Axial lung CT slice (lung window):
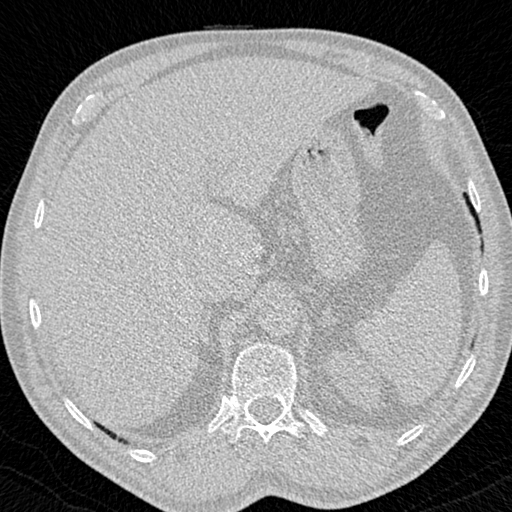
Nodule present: no